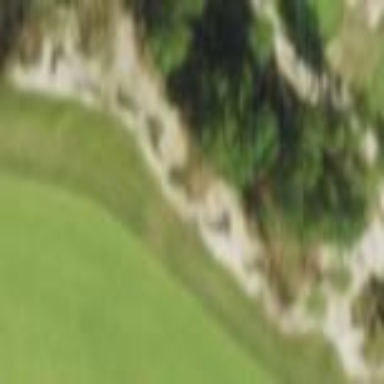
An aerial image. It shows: Golf bunker.